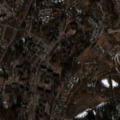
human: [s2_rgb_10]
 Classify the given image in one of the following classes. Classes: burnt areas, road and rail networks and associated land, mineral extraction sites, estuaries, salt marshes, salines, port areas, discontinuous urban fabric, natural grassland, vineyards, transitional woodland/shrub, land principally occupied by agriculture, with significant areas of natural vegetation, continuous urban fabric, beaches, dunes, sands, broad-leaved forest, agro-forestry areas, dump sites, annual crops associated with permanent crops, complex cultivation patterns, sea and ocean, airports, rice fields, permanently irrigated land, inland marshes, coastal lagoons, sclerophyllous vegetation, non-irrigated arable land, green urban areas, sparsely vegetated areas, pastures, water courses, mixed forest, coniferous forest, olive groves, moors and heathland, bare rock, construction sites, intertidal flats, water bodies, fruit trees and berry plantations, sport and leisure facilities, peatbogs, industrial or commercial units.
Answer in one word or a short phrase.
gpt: discontinuous urban fabric, green urban areas, land principally occupied by agriculture, with significant areas of natural vegetation, mixed forest